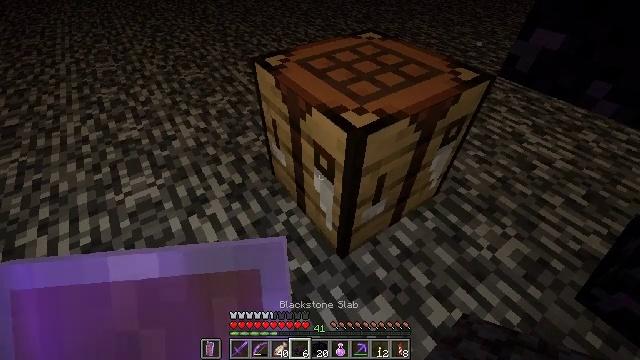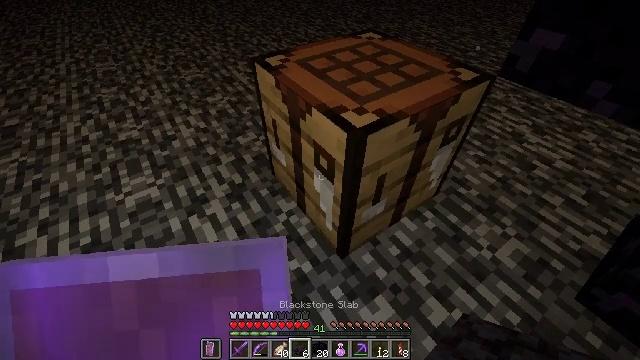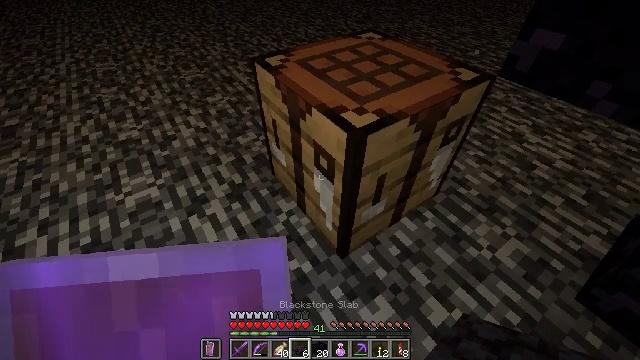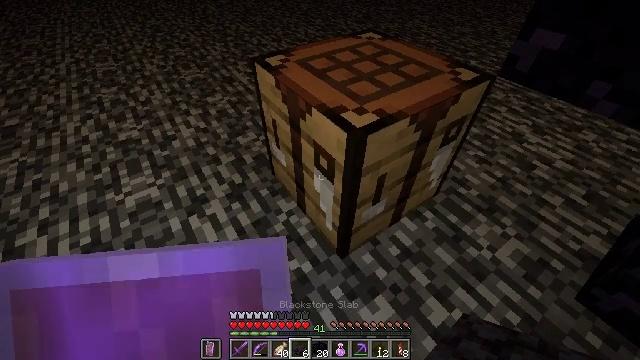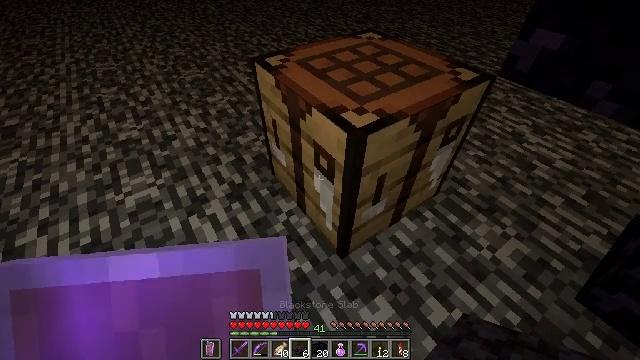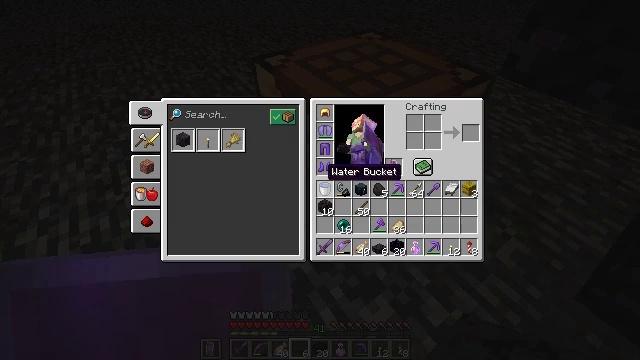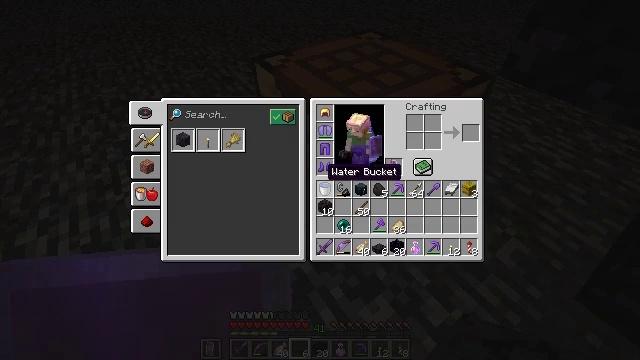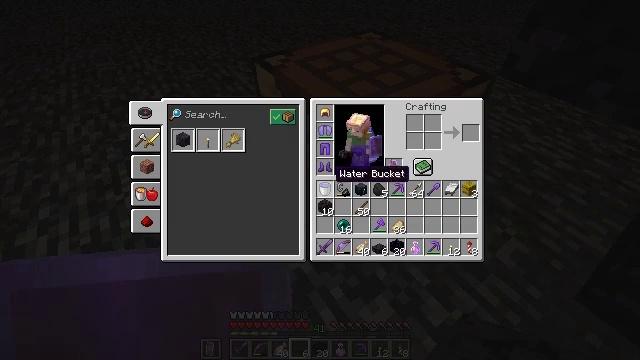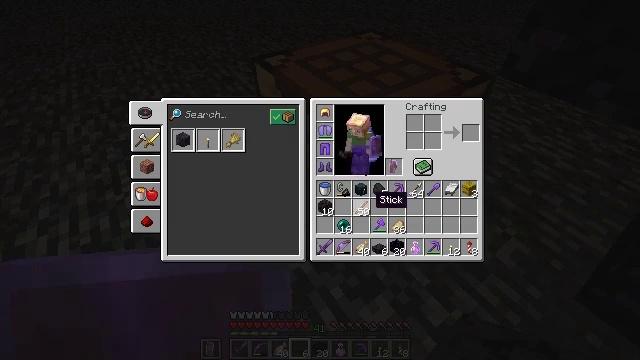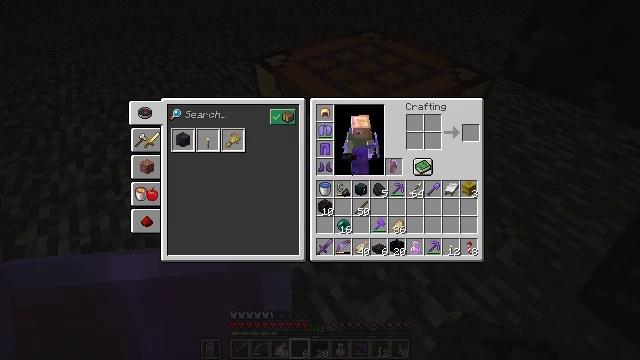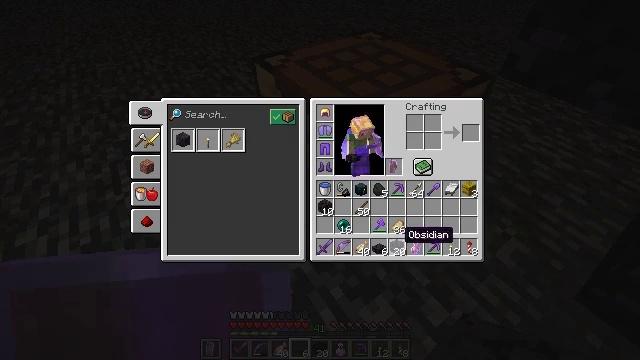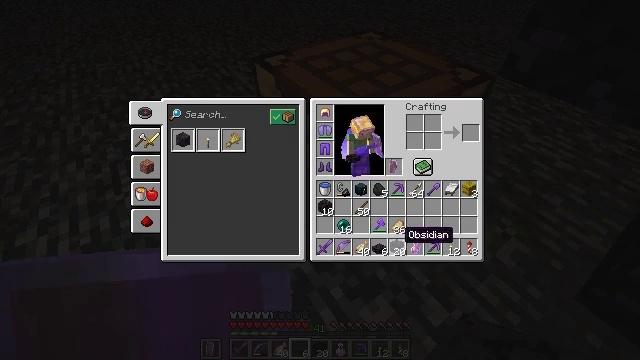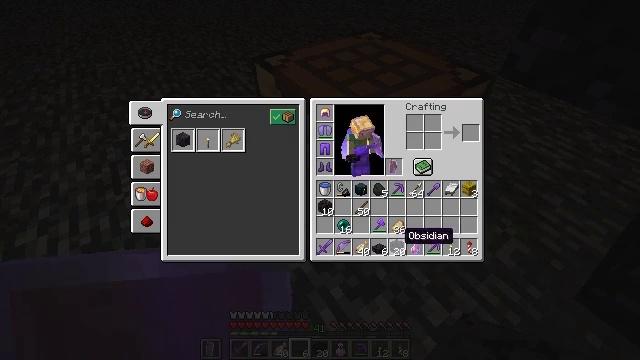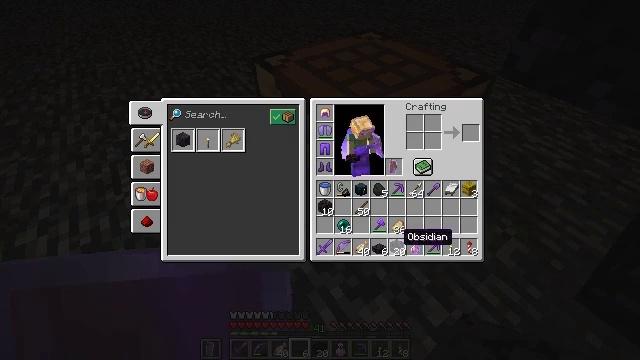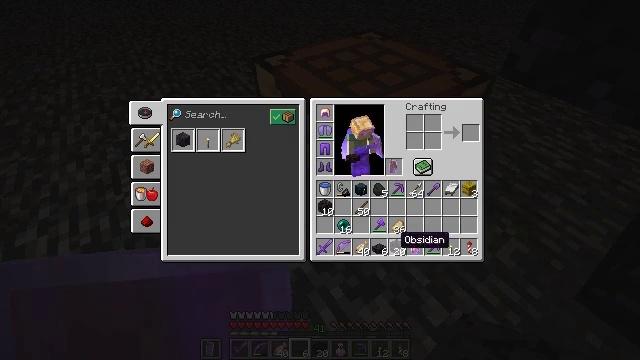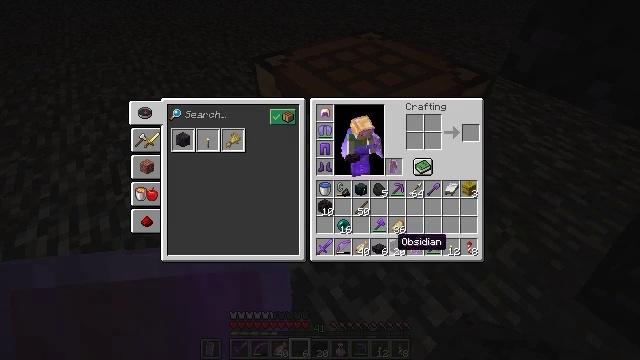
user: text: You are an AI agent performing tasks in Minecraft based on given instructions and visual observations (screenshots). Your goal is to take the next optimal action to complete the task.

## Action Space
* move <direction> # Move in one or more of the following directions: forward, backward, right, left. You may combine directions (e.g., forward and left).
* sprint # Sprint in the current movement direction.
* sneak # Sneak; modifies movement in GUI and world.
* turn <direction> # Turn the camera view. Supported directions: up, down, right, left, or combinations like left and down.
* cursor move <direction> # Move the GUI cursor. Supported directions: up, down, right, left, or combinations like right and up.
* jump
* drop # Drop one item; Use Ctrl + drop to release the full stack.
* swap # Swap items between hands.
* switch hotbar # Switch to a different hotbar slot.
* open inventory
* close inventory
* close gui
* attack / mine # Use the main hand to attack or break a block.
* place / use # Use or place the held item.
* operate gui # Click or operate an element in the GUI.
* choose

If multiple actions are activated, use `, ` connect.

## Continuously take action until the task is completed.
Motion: motion action
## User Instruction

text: Put back the crafting table.
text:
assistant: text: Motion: no_op
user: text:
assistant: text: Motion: no_op
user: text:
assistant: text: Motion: no_op
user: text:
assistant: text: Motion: no_op
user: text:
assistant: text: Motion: open inventory
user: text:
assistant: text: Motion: open inventory
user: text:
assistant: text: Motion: turn right, open inventory
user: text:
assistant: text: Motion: turn right and down
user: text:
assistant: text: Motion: turn right and down
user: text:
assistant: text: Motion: turn down
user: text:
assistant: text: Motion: no_op
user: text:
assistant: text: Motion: no_op
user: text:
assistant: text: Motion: sneak
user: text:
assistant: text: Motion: sneak
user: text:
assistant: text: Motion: sneak
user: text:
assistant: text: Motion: sneak, turn left
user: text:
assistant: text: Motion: sneak
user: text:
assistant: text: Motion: sneak
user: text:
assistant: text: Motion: sneak
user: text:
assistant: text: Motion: sneak
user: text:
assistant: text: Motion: sneak, attack / mine
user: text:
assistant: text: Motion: sneak, attack / mine
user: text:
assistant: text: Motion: sneak, attack / mine
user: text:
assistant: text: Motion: sneak
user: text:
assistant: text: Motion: sneak, turn up
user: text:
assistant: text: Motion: sneak, turn left and up
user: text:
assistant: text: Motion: sneak
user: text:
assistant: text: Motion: sneak
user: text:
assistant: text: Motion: sneak
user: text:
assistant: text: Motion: sneak, turn right